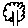
Label: tree